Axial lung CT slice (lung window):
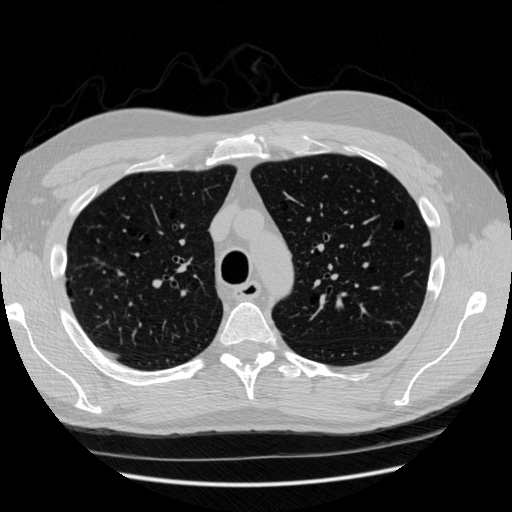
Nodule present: no